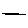
Label: line